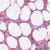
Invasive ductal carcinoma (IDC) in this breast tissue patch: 0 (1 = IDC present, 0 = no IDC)